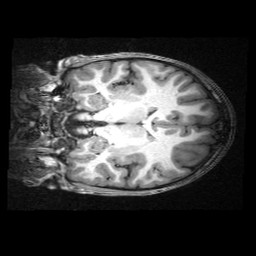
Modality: T1w
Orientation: coronal
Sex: female